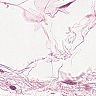
Metastatic tissue present: no